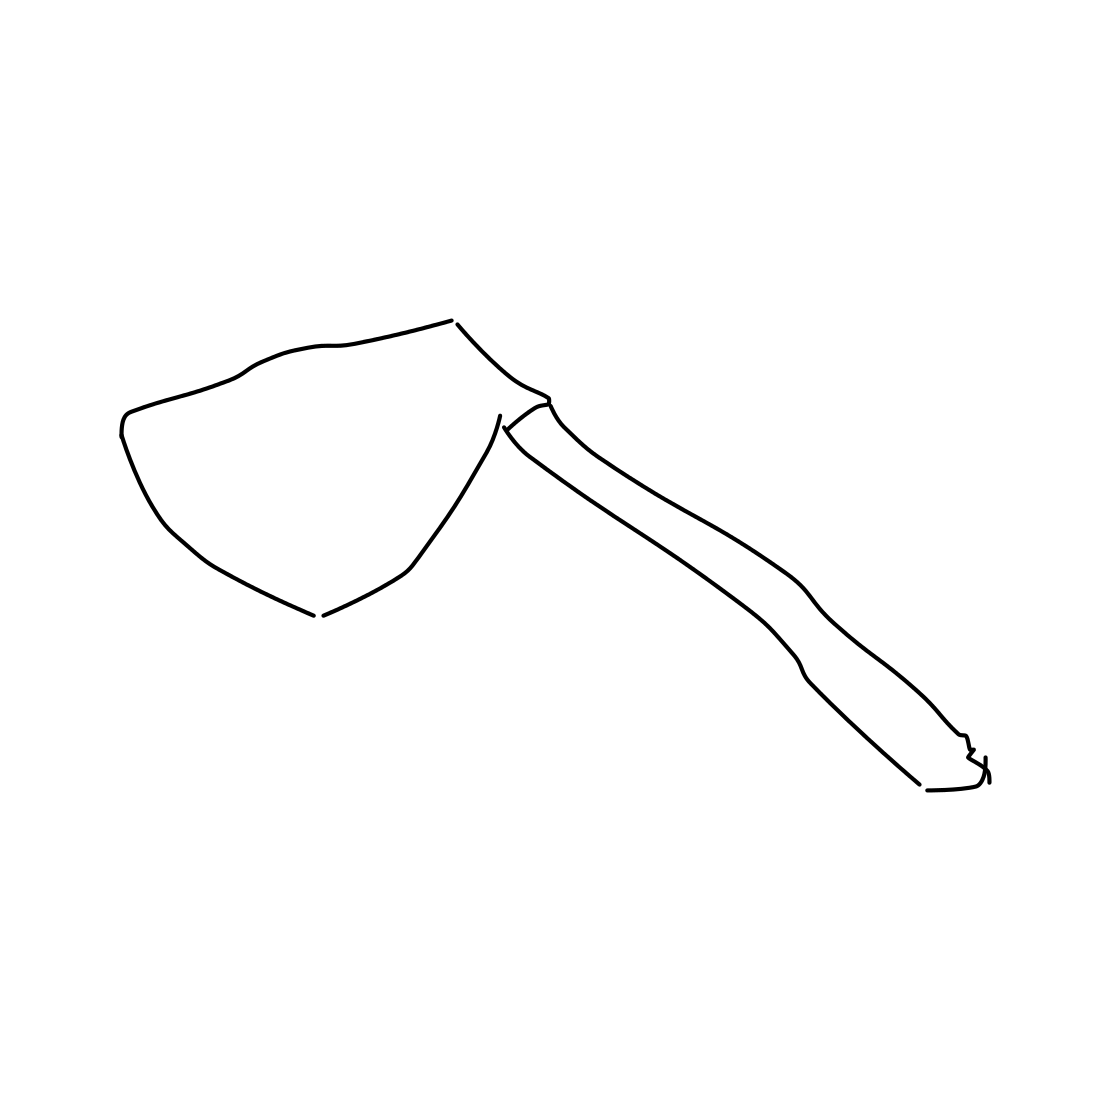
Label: axe